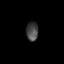
Tissue: lung
Cell type: Epithelial cells
Senescence score: 0.1607
Nuclear area (px): 229
Mean DAPI intensity: 67.86